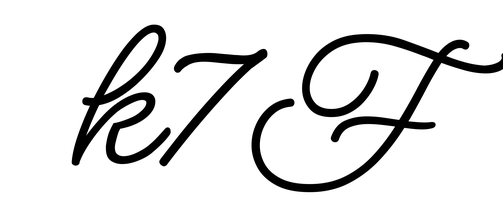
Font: MeowScript-Regular